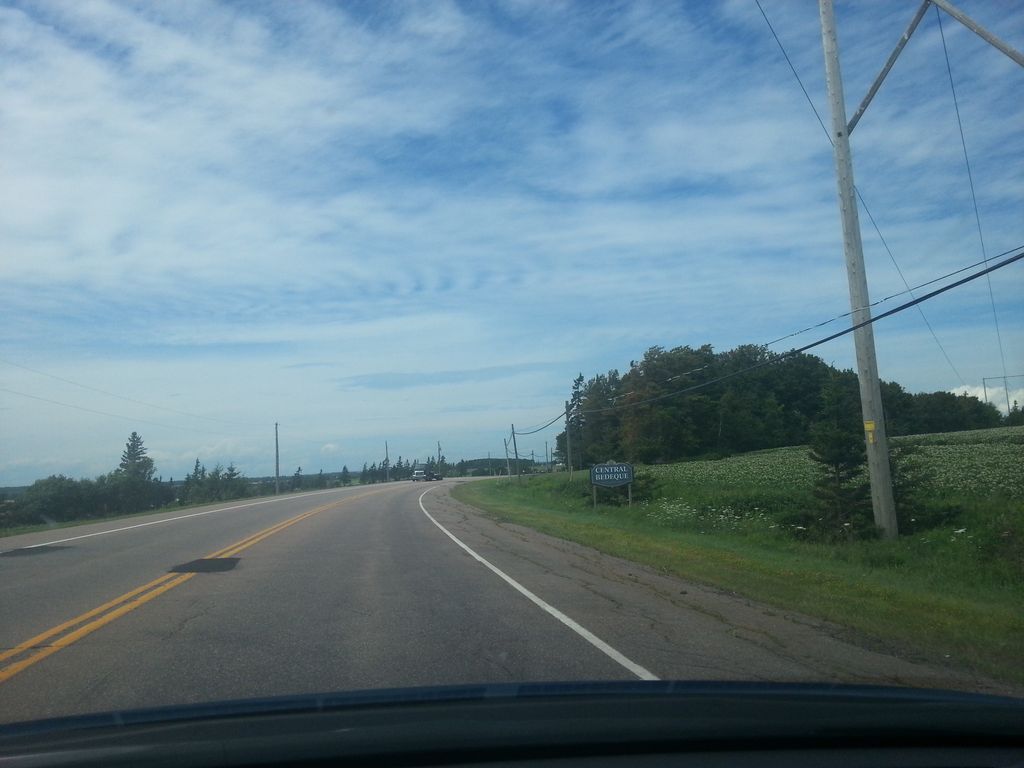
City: charlottetown